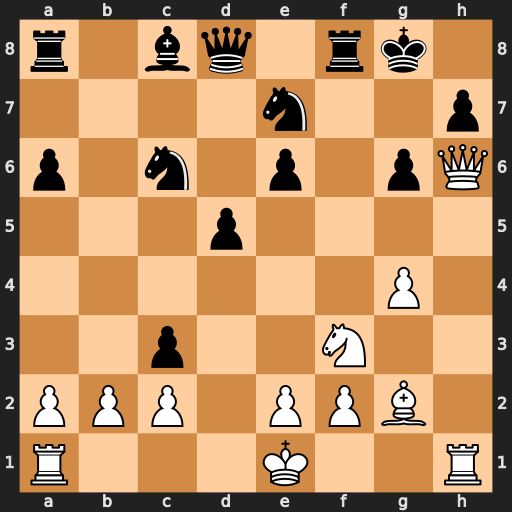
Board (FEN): r1bq1rk1/4n2p/p1n1p1pQ/3p4/6P1/2p2N2/PPP1PPB1/R3K2R
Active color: w
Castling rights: KQ
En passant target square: -
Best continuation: Qxh7#